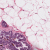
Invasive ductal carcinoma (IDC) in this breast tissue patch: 0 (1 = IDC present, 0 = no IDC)